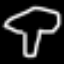
Label: mushroom